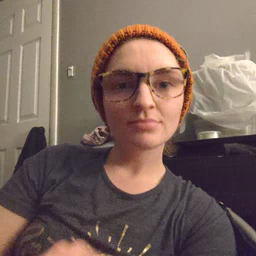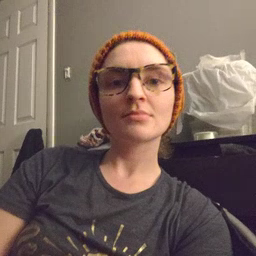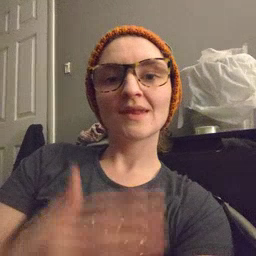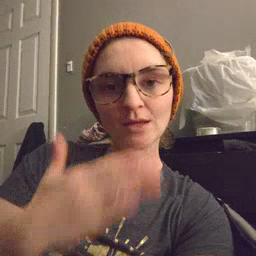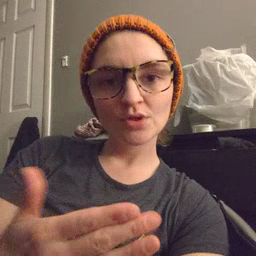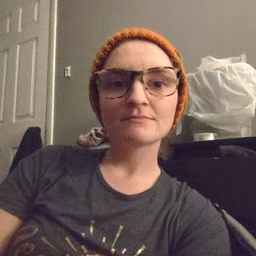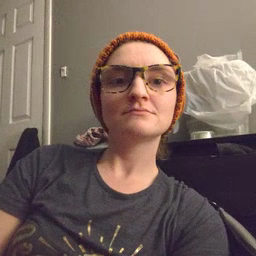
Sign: thankyou